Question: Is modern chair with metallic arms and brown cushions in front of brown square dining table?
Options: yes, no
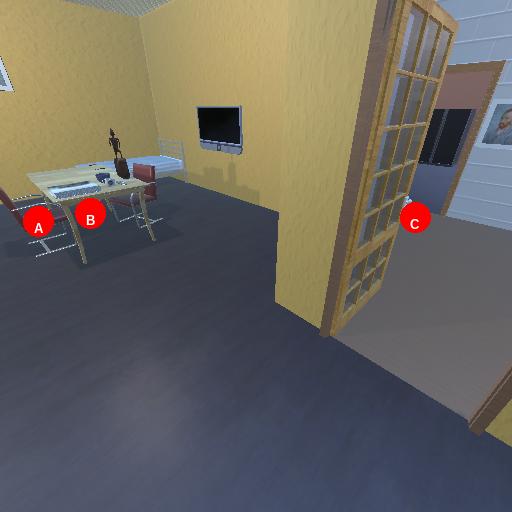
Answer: yes